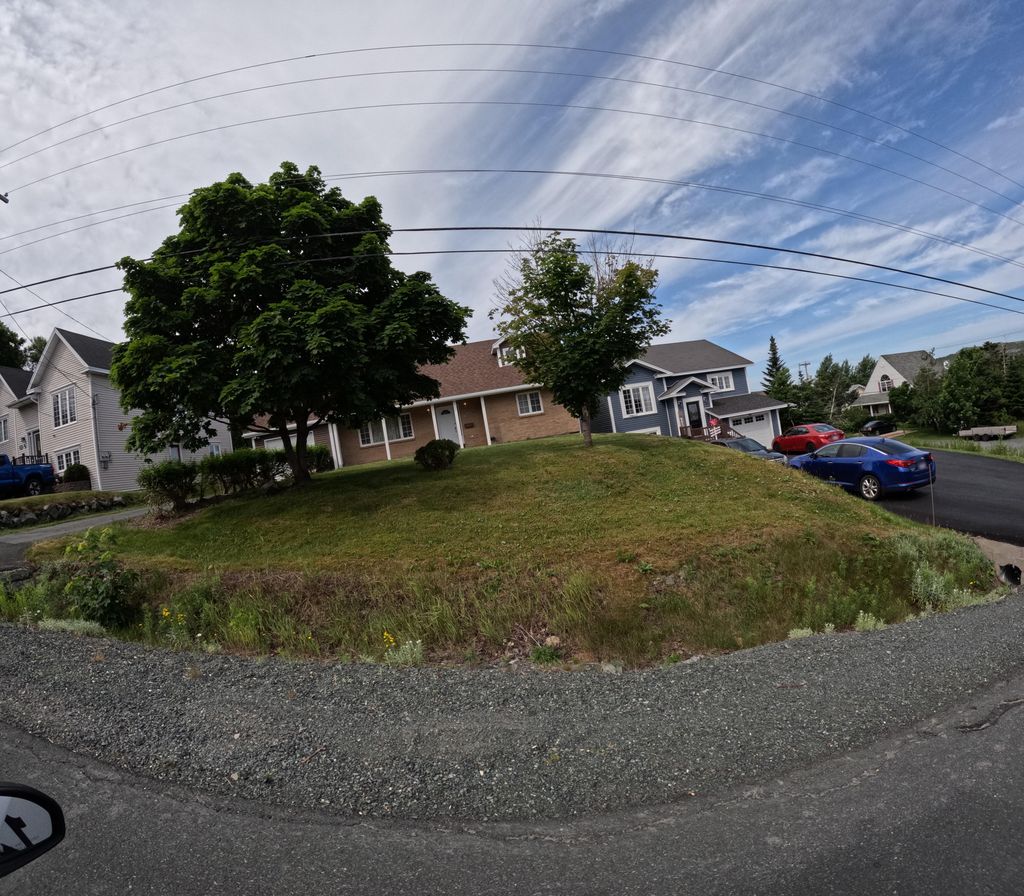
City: st_johns